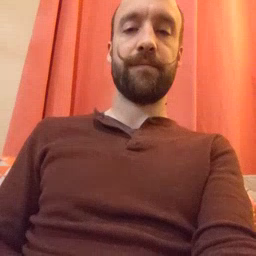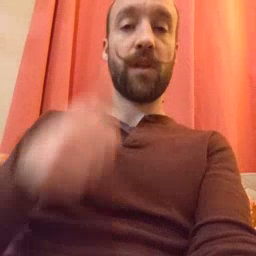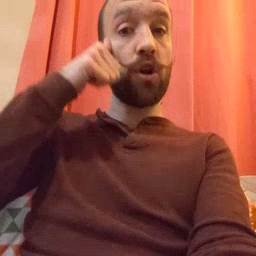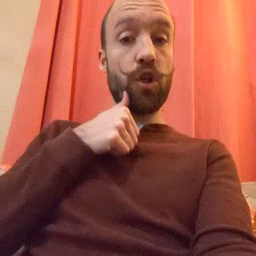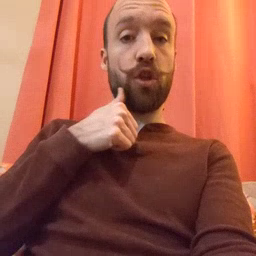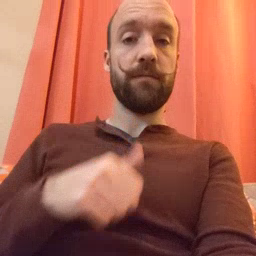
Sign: girl